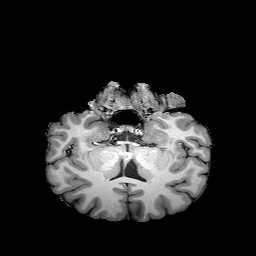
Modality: T1w
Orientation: sagittal
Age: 31
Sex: female
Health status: healthy